Interaction volume radius: 10 \u00c5
Interaction volume height: 10 \u00c5
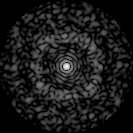
Disorder parameter: 0.8393